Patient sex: F
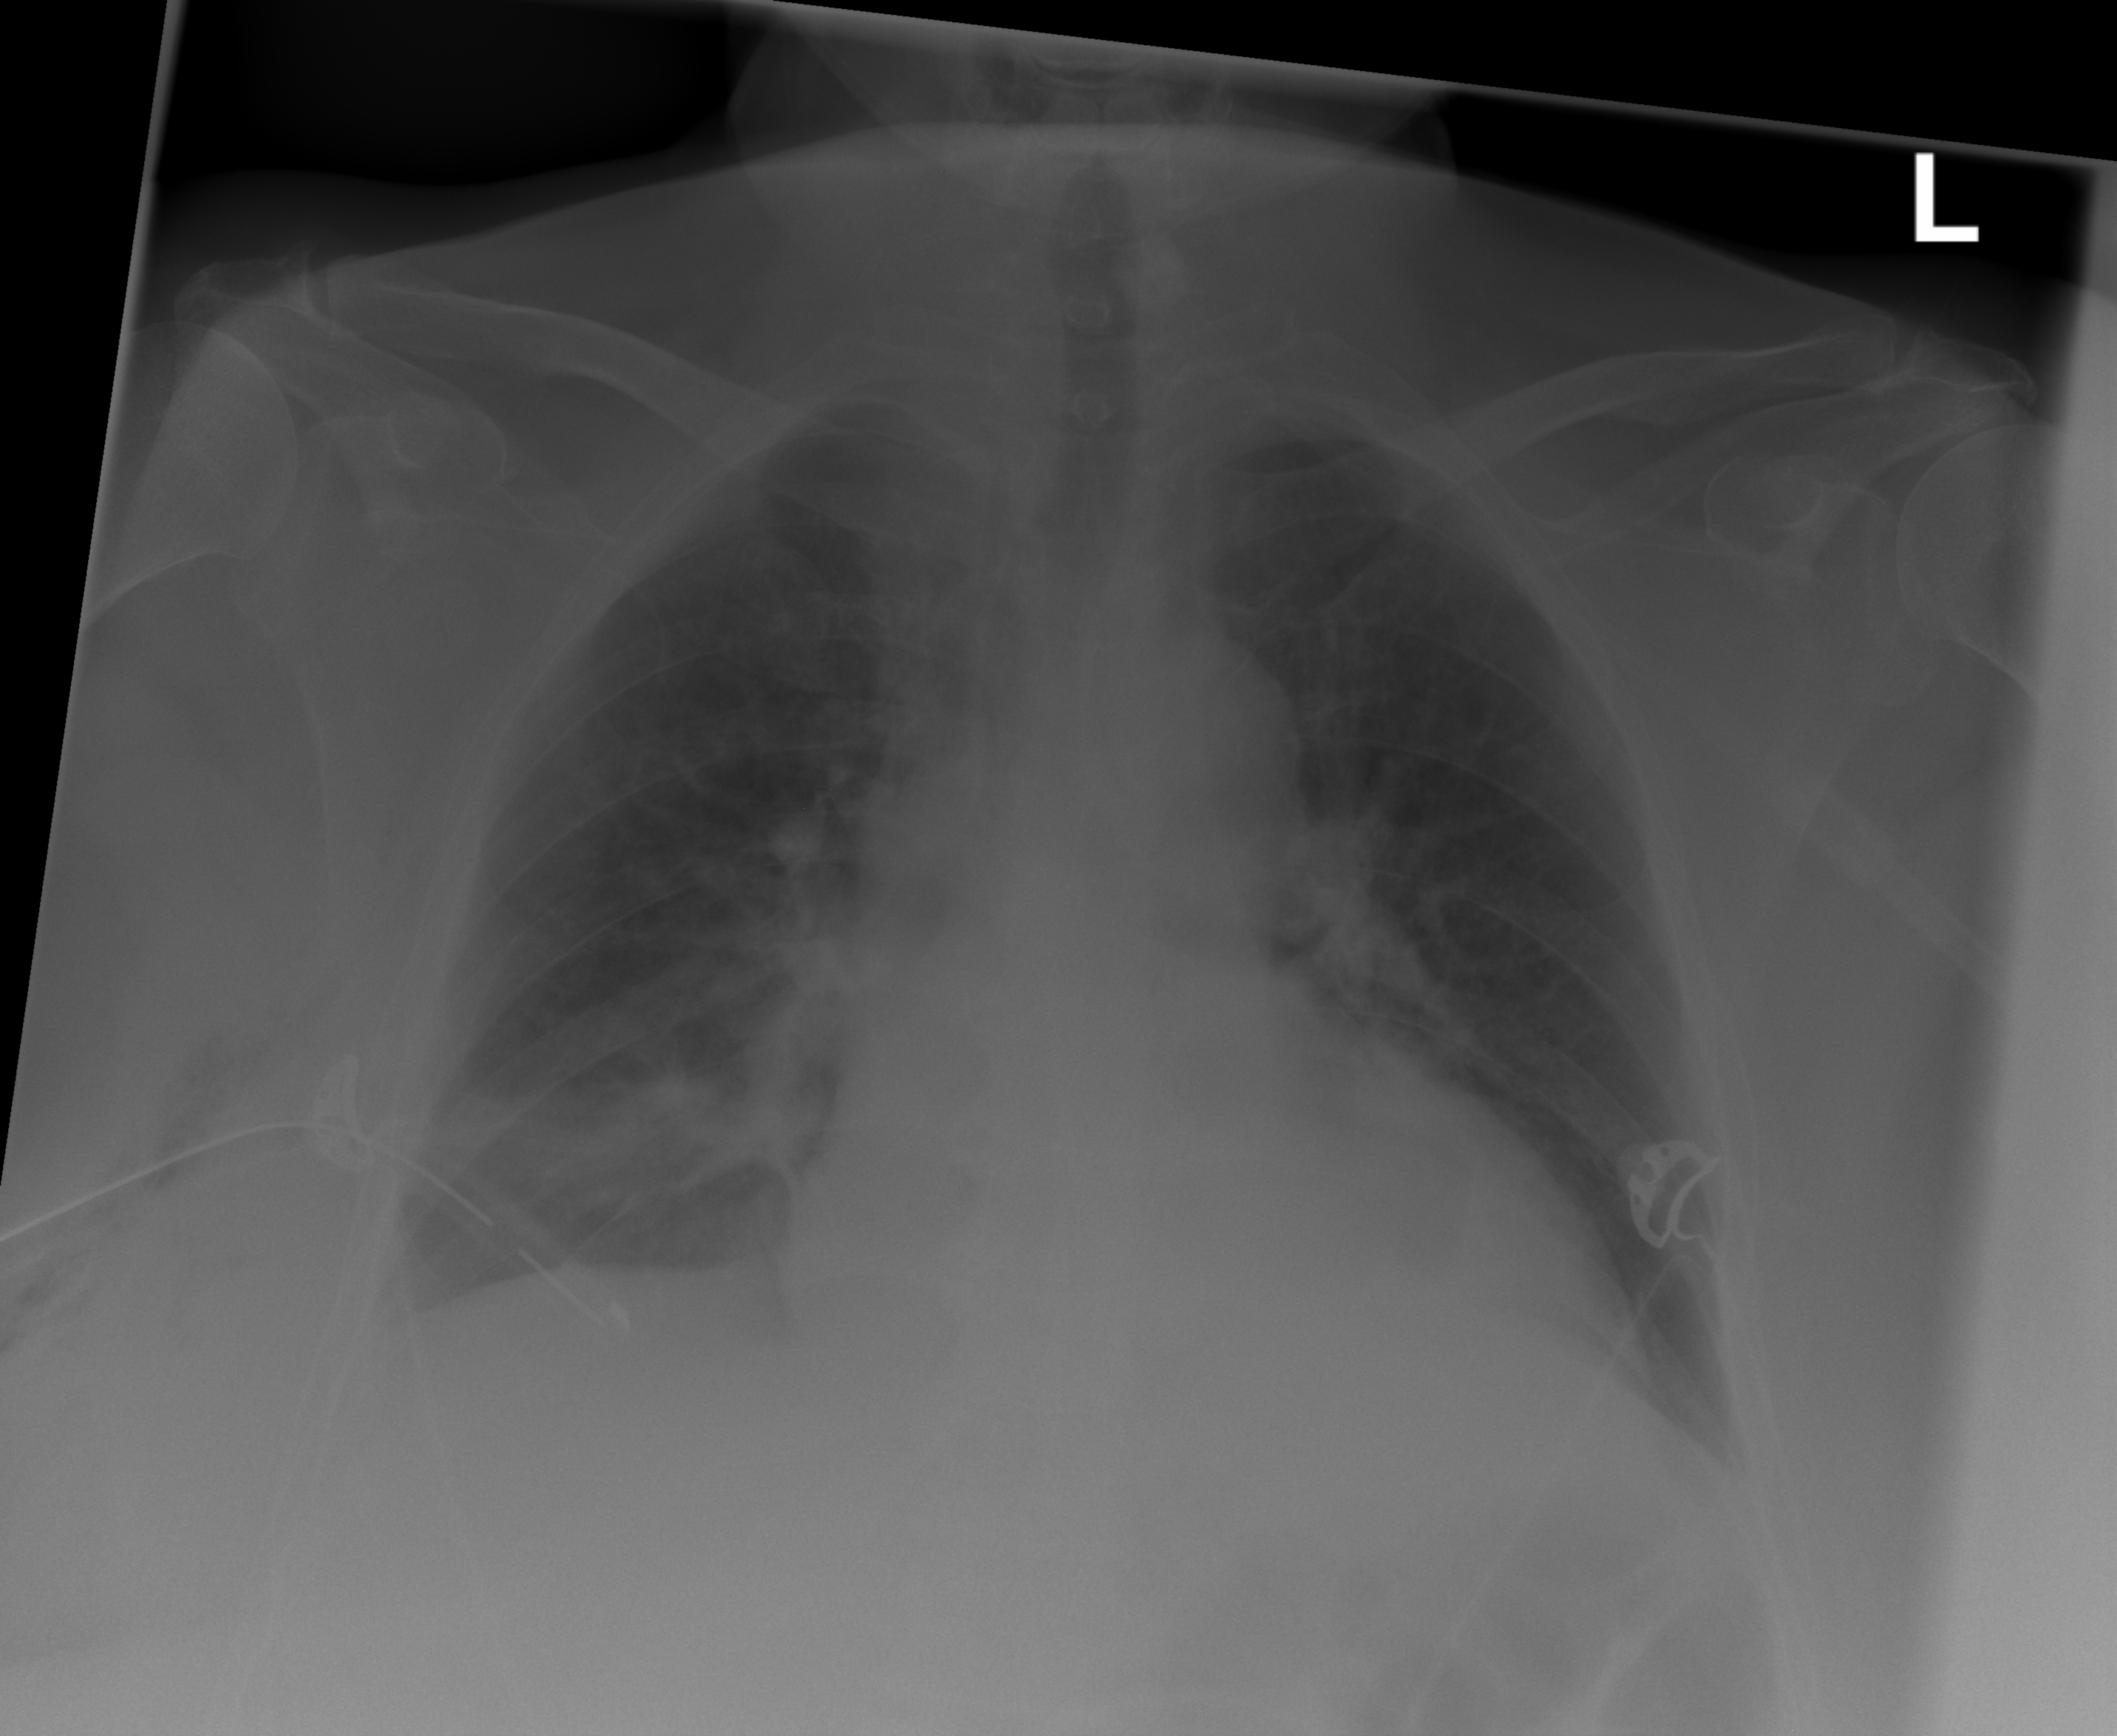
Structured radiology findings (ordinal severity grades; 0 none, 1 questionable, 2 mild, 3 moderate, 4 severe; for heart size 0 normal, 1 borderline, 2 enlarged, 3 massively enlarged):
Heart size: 2
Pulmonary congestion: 1
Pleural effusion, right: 1
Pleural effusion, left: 0
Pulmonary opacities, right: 0
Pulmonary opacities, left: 0
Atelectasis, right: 2
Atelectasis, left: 0